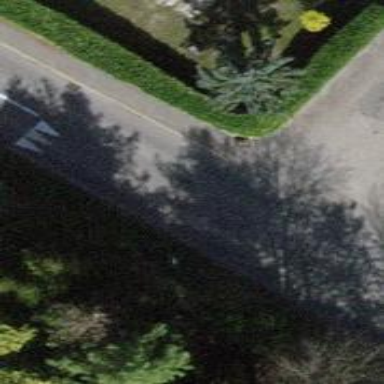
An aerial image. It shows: Tertiary road with asphalt surface.